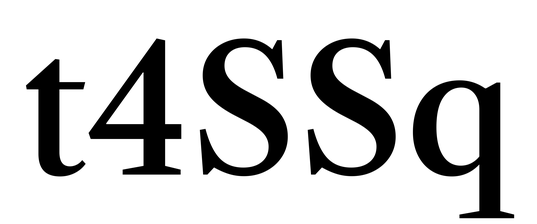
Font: LibreCaslonText_Medium